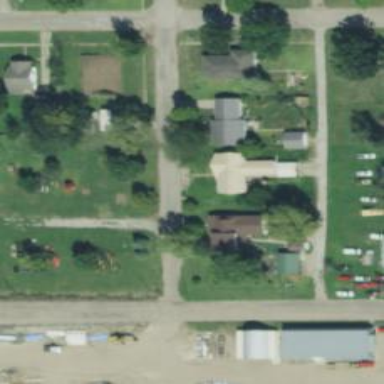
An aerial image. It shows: Alley classified as service road.